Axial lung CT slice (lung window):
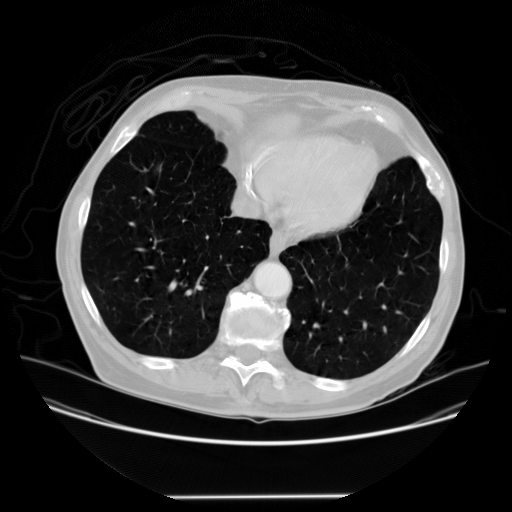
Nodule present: no